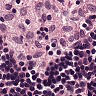
Metastatic tissue present: no